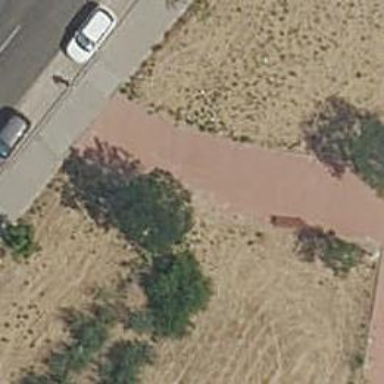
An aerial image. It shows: Footway surfaced with paving stones.